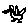
Label: bird